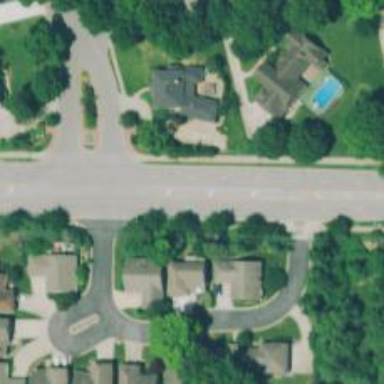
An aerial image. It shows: Secondary road.